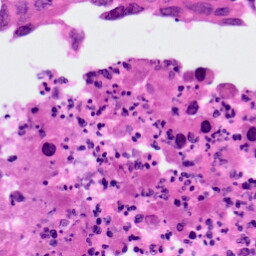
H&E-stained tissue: Lung